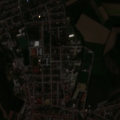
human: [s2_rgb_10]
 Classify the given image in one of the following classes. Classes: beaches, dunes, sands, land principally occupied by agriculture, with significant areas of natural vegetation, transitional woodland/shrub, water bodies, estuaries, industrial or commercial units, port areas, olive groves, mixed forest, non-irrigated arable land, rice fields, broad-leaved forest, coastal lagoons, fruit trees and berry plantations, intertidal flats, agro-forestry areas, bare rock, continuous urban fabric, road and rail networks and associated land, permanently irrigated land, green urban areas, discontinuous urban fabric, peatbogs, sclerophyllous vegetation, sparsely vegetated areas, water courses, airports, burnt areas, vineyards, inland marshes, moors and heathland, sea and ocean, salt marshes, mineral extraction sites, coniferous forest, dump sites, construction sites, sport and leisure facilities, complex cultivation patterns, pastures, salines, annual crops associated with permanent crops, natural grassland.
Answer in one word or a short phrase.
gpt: discontinuous urban fabric, non-irrigated arable land, broad-leaved forest